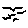
Label: bird